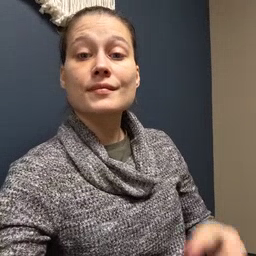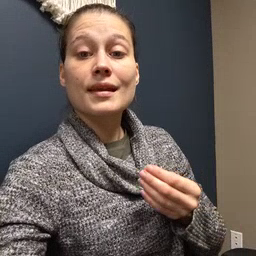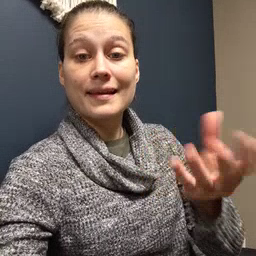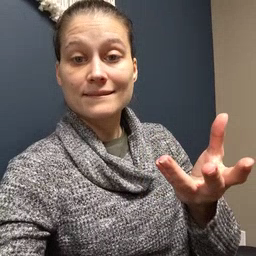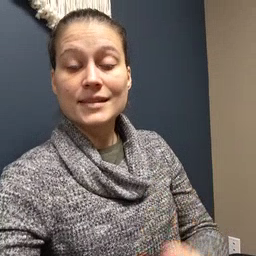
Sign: give